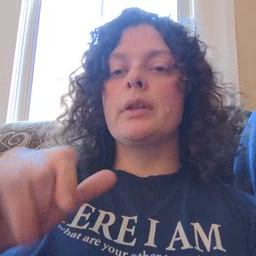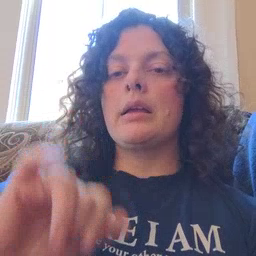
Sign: like